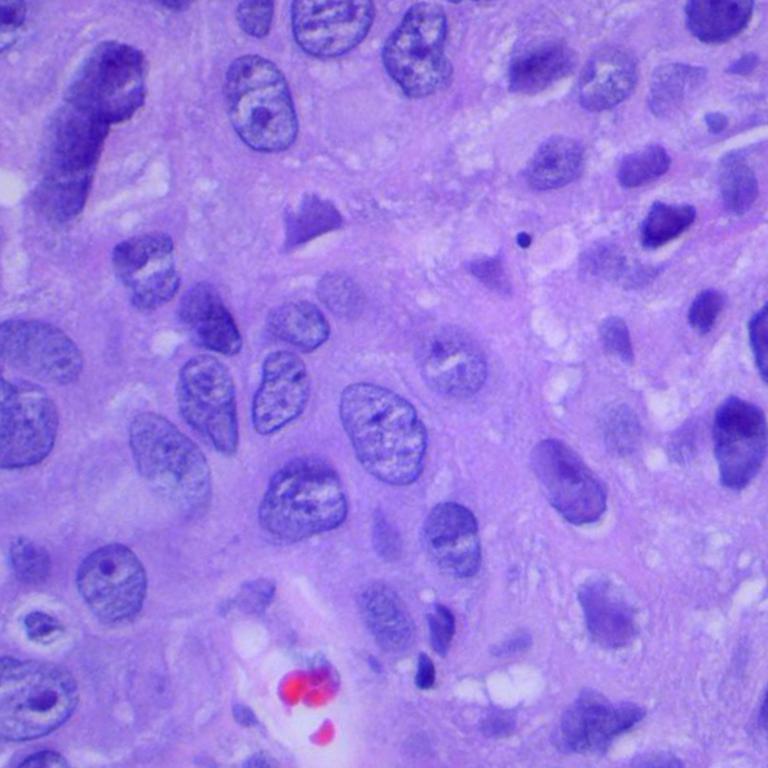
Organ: lung
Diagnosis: squamous carcinomas